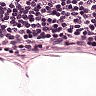
Metastatic tissue present: no